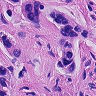
Metastatic tissue present: yes